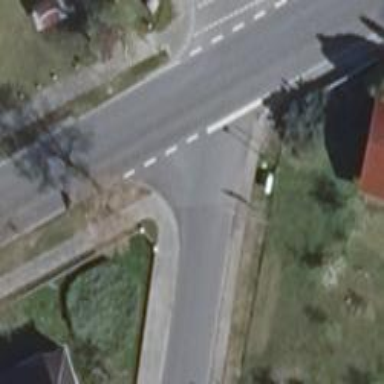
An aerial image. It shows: Tertiary road with asphalt surface and sidewalks on both sides.